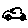
Label: car